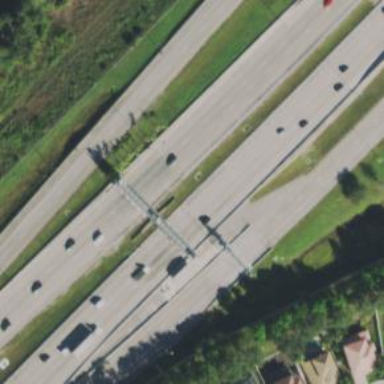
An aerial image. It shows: Toll gantry on the road.